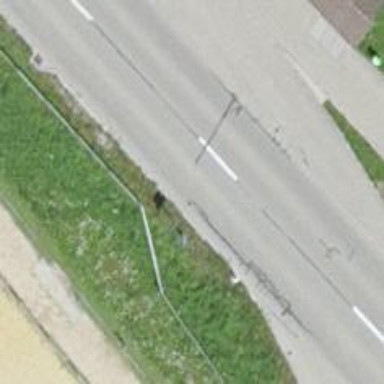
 featuring separate sidewalks and separate cycleway."